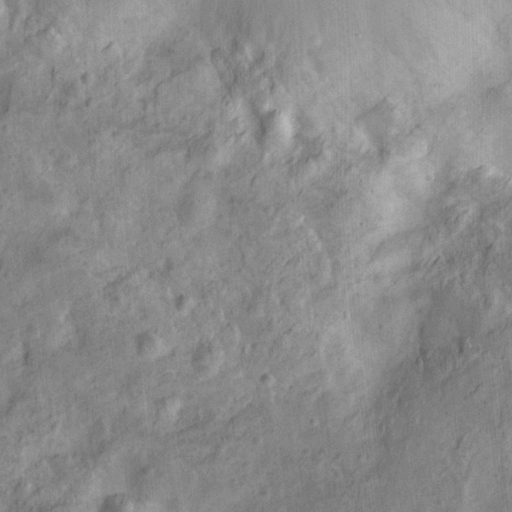
Objects detected: cone